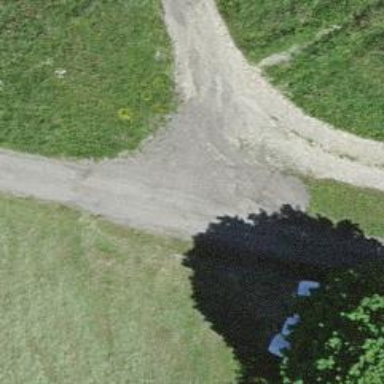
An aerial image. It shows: Gravel track.